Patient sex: M
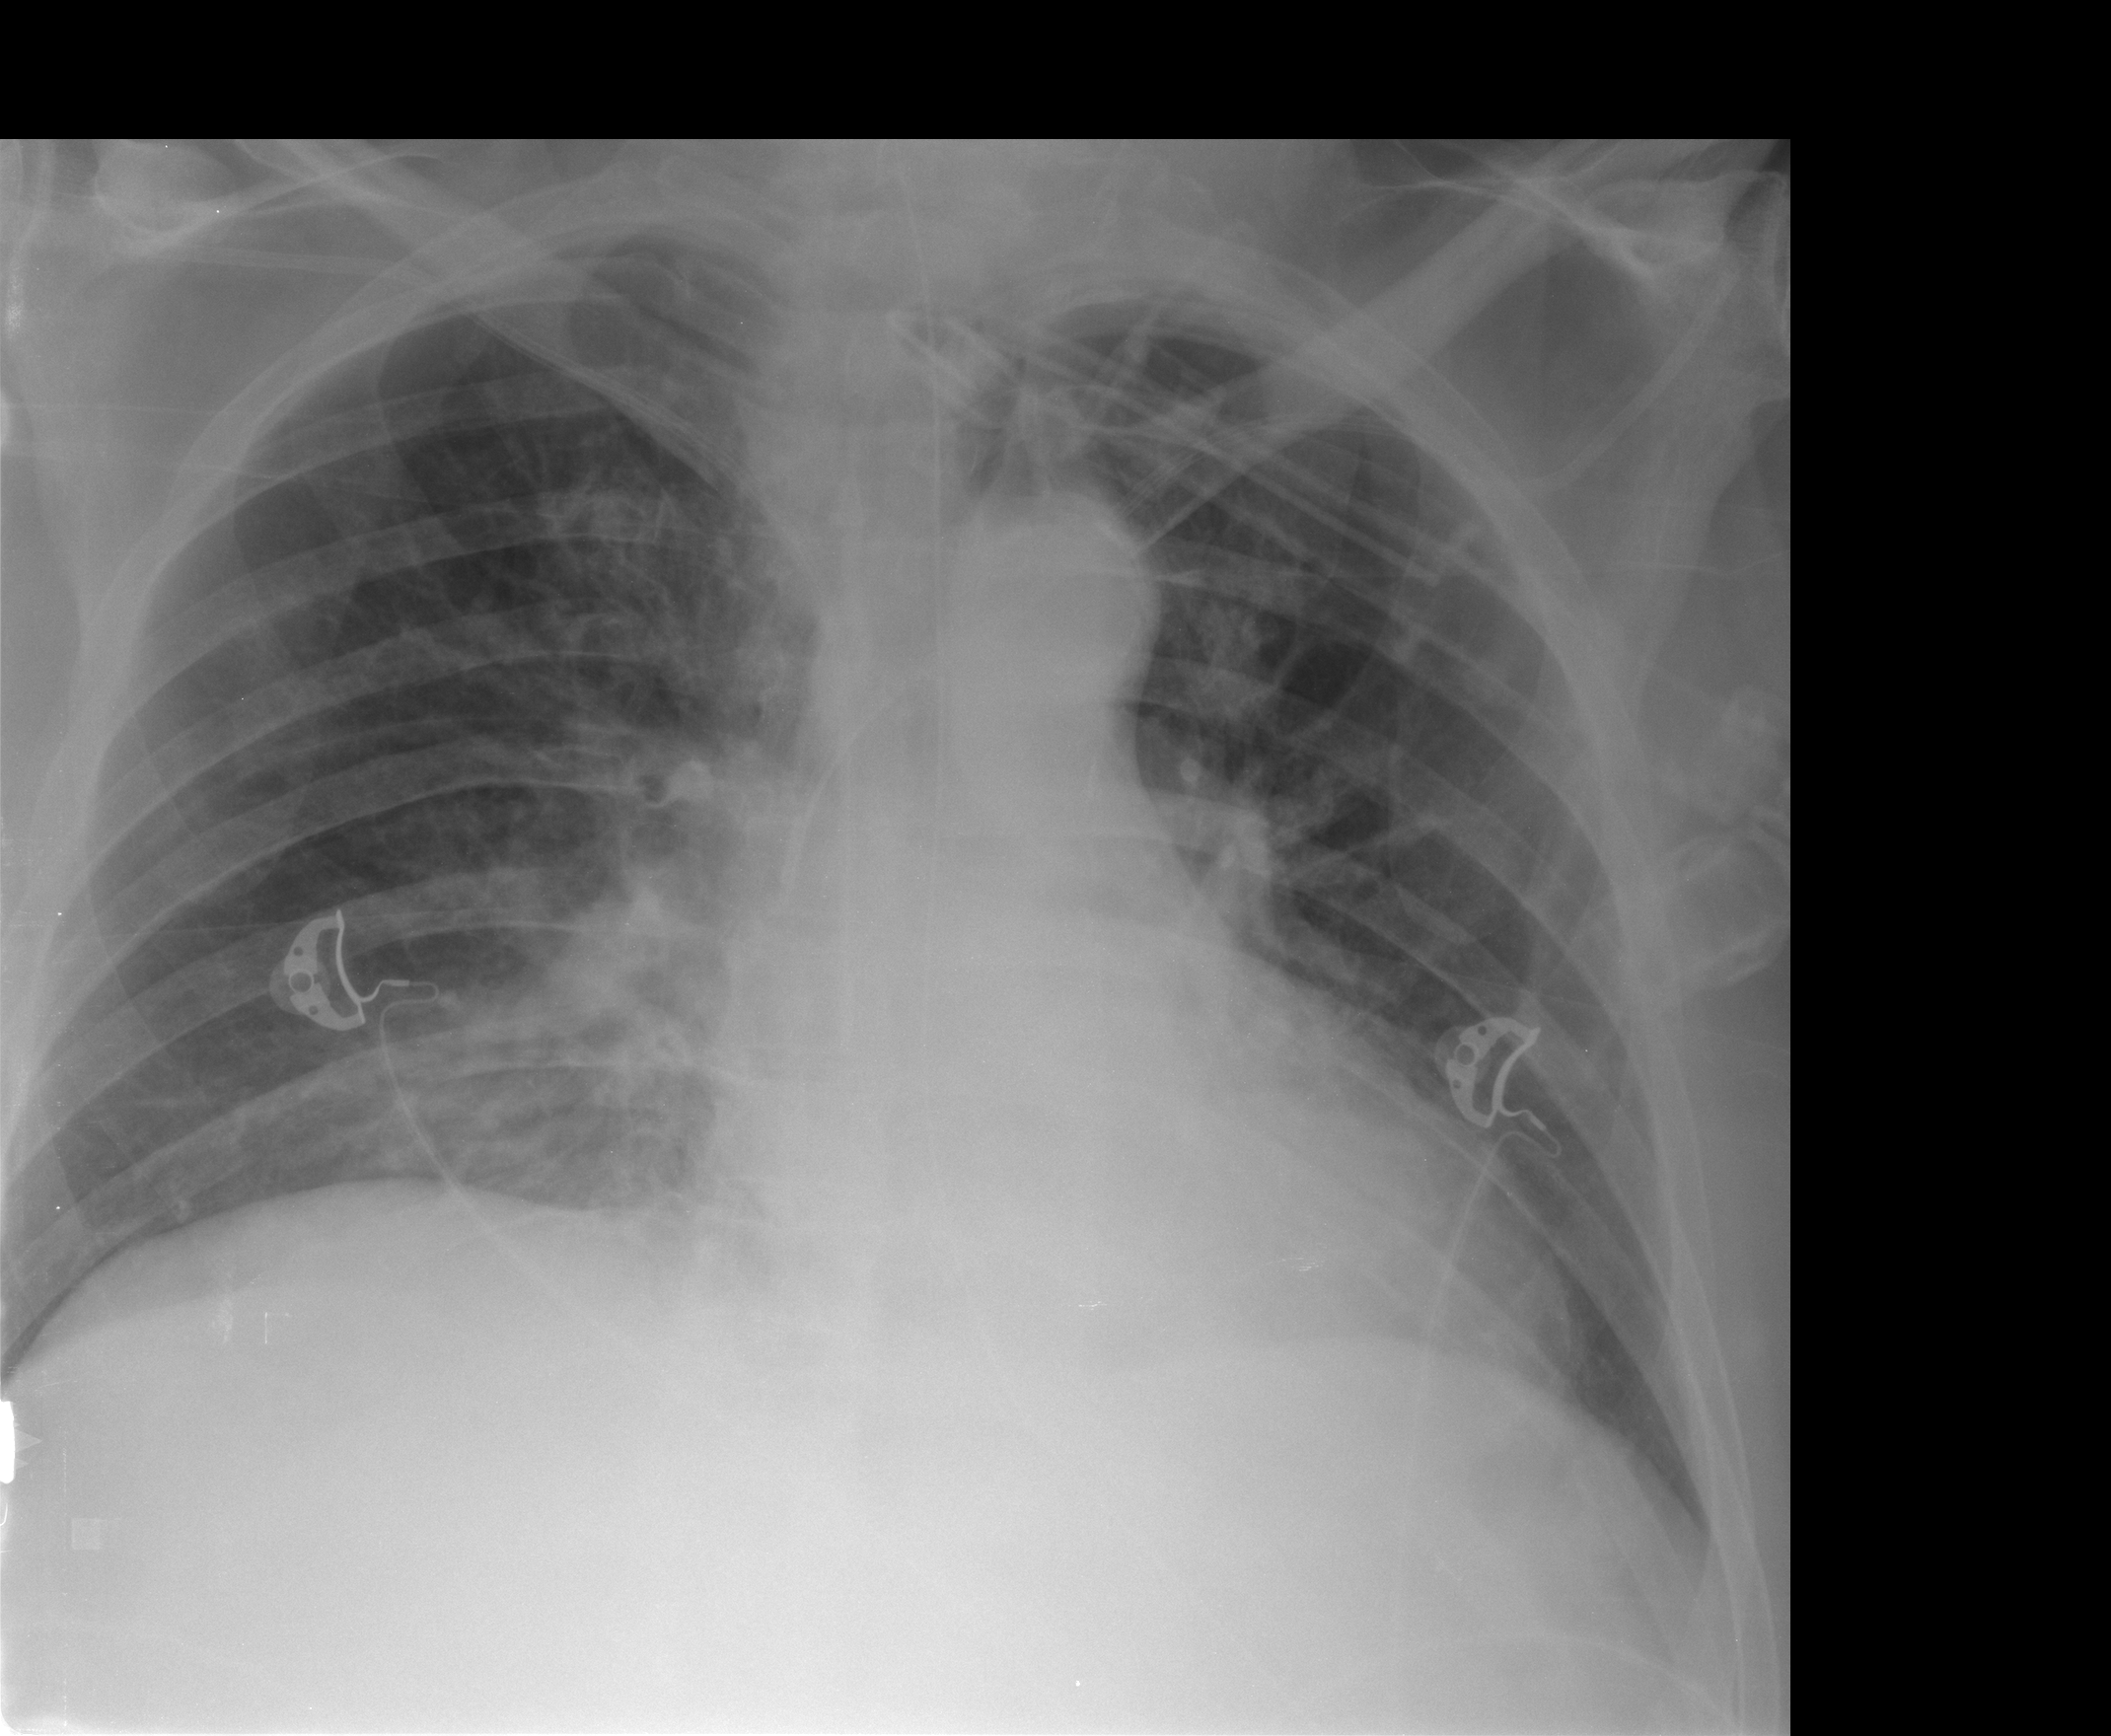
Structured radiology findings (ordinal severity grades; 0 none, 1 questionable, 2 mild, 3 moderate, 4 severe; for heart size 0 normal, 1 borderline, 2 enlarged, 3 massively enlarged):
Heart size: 0
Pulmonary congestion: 2
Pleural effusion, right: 0
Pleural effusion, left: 0
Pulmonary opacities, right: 2
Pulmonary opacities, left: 0
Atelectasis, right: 2
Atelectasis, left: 0